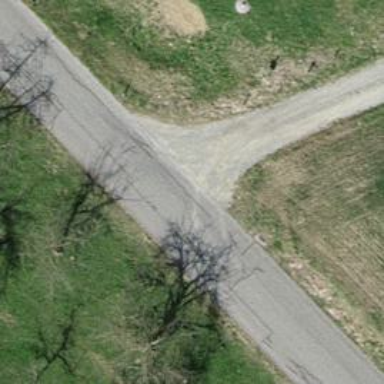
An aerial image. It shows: Unclassified road with asphalt surface.